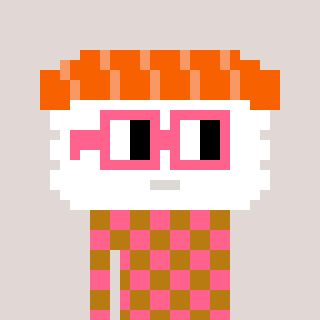
a pixel art character with square pink glasses, a nigiri-shaped head and a gold-colored body on a warm background